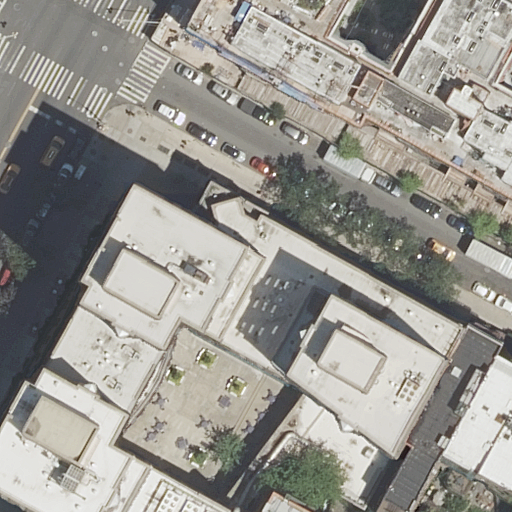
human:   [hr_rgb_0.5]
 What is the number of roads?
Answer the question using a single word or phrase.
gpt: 2

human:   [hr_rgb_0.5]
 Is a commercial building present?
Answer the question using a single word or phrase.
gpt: no

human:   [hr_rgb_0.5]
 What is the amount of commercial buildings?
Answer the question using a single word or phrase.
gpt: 0

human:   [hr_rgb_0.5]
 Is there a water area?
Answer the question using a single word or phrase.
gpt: no

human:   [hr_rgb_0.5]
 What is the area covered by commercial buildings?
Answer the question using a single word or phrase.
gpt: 0m2

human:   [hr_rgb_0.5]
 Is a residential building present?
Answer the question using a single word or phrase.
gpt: yes

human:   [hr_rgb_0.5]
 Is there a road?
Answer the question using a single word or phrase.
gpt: yes

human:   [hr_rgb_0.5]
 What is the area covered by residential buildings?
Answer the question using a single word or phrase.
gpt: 962m2

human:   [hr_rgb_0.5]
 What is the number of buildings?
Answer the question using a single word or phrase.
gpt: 7

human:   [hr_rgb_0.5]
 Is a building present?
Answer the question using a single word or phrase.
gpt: yes

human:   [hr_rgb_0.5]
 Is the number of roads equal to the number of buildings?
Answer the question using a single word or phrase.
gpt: no

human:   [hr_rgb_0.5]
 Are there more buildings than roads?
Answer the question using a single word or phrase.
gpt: yes

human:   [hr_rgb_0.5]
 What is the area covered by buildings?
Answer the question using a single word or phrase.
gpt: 1679m2

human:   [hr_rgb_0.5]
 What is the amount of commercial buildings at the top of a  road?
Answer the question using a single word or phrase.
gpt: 0

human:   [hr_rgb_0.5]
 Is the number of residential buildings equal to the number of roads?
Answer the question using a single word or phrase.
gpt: no

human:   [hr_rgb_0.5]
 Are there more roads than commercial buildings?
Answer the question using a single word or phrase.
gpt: yes

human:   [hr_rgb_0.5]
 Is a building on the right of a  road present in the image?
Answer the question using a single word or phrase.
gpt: yes

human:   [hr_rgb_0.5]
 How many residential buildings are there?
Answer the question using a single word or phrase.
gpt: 6

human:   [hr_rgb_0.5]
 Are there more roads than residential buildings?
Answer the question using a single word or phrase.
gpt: no

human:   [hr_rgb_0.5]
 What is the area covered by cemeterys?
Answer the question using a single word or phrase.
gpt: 0m2

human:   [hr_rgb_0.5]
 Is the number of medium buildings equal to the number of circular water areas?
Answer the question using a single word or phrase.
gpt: no

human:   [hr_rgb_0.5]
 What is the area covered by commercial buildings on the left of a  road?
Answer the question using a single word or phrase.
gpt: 0m2

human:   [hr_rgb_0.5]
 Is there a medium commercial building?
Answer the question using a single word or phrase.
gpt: no

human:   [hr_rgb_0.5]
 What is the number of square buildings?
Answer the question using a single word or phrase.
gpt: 0

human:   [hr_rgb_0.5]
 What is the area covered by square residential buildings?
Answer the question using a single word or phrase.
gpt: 0m2

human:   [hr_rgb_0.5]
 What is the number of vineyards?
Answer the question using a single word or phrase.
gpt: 0

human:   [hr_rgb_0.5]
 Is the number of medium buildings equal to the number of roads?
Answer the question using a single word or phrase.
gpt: no

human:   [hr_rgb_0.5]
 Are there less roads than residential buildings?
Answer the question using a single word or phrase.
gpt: yes

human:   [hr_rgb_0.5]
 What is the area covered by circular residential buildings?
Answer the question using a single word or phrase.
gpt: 0m2

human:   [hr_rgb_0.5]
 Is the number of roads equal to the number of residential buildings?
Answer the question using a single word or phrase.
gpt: no

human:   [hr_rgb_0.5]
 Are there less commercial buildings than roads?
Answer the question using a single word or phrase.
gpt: yes

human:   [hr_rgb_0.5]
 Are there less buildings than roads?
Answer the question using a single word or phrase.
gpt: no

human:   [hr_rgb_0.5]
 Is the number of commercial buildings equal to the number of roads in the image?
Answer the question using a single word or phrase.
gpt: no

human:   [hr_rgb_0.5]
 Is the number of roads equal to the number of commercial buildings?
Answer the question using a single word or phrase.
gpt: no

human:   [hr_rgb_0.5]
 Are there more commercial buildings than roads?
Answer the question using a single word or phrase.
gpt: no

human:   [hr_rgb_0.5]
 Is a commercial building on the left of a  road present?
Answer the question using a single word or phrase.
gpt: no

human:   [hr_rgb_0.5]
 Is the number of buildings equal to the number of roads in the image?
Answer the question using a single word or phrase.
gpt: no

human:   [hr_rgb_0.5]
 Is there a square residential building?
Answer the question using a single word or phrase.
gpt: no

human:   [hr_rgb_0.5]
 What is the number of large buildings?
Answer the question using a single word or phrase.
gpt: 1

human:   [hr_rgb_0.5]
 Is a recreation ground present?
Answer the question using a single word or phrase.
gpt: no

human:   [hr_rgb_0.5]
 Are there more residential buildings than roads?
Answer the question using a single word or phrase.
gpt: yes

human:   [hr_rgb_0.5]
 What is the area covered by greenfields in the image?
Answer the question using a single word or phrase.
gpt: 0m2

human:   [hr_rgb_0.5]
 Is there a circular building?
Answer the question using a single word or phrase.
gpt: no

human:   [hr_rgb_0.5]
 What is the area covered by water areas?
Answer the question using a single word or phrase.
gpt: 0m2

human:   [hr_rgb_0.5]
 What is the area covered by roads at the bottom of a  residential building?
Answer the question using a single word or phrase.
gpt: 0m2

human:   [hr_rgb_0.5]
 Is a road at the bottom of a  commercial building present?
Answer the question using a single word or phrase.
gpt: no

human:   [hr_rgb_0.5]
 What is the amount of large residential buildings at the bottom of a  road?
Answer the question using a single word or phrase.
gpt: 0

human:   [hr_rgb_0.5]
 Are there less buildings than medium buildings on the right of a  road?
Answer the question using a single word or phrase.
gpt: no

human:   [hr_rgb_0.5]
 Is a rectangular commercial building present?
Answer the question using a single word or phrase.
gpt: no

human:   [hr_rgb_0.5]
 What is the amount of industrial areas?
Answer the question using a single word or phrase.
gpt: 0

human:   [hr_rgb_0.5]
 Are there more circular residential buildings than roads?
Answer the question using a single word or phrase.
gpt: no

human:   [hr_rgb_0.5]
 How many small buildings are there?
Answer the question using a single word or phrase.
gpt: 3

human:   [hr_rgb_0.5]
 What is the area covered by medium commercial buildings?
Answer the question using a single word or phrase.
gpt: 0m2

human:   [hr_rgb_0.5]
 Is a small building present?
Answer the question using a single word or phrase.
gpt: yes

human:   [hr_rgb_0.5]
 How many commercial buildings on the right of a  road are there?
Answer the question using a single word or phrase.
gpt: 0

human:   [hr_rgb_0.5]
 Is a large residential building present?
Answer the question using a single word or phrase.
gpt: no

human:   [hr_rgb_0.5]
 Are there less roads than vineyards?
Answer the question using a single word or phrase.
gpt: no

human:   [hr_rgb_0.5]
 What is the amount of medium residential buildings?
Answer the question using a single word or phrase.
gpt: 3

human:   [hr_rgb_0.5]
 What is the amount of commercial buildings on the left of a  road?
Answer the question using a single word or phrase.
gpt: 0

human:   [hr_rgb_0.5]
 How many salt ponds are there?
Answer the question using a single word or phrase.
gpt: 0

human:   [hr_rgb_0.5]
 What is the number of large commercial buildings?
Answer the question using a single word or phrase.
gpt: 0

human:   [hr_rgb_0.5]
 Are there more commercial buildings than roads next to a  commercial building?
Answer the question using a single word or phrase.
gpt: no

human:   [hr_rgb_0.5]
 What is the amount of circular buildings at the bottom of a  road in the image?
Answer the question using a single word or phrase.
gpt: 0

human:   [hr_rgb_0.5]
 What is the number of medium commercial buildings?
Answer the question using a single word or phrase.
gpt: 0